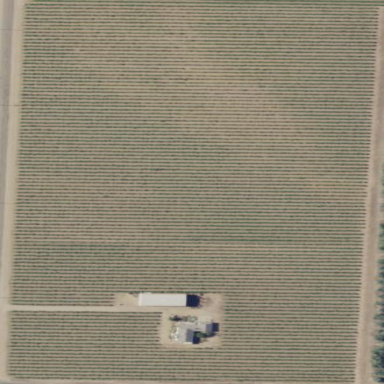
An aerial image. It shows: Vineyard with grape crops.